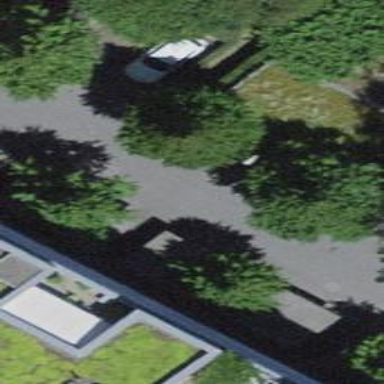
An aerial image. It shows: Bicycle parking area.